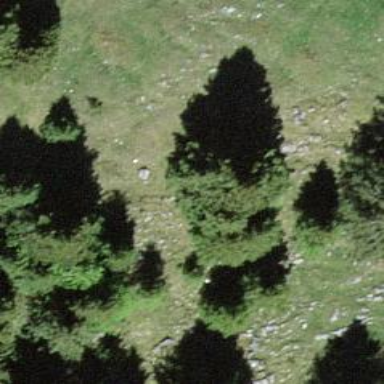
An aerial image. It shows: Needle-leaved tree in natural setting.